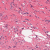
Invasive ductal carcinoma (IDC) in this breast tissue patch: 1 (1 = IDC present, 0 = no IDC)